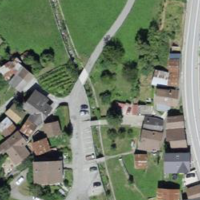
EUNIS habitat code: 54
Species observed at this site:
Phoenicurus ochruros